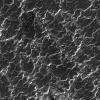
Atmospheric dust classification: not_dusty